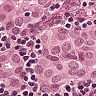
Metastatic tissue present: yes